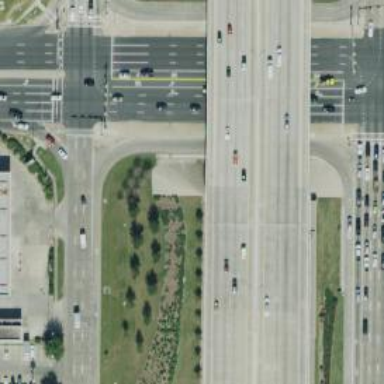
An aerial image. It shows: Frontage road connected to secondary link.